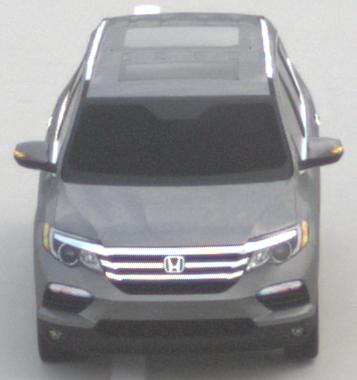
Make: Honda
Model: Pilot
Detailed model: 3
Model produced from: 2015
Model produced until: 2022
Doors: 5
Color: gray
Road condition: dry road
Daytime: midday
Contrast: low contrast